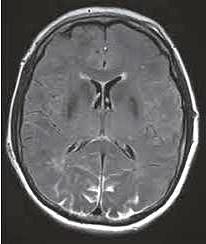
Label: notumor